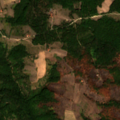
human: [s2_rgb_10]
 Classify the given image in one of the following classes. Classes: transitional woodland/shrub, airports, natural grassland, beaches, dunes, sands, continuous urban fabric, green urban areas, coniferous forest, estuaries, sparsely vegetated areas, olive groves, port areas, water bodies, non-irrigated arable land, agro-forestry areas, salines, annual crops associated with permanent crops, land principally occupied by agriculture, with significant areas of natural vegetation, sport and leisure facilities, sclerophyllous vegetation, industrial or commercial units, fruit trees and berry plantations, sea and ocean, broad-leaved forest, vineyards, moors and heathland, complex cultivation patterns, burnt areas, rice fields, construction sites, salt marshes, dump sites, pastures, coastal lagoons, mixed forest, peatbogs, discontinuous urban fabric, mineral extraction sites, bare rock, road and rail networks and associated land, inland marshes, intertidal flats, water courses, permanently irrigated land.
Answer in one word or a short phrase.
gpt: pastures, complex cultivation patterns, broad-leaved forest